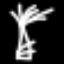
Label: palm tree